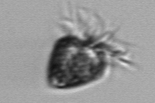
Label: Ciliophora